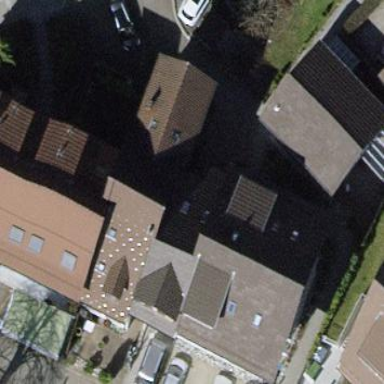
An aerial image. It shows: Gabled building.